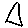
Label: triangle